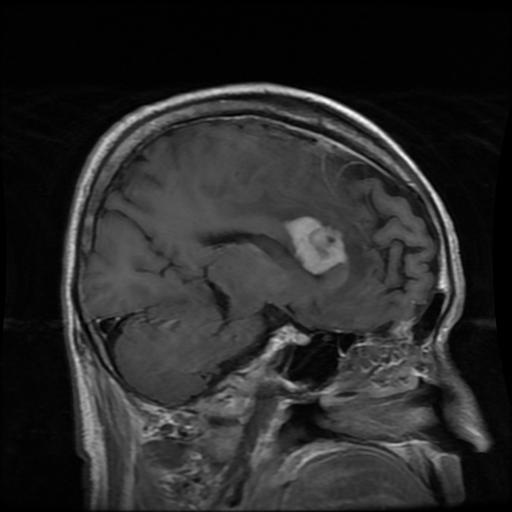
Label: glioma